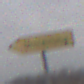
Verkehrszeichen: UmleitungswegweiserLinksweisend
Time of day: Midday
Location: Outdoor (RoadRail)
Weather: Overcast
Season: NotSpecified
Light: Natural